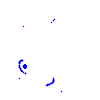
Particle: pion